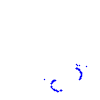
Particle: proton